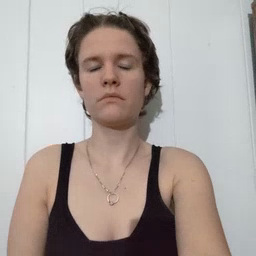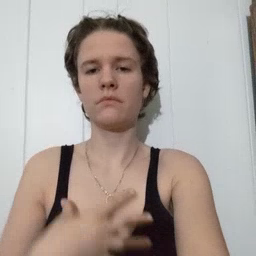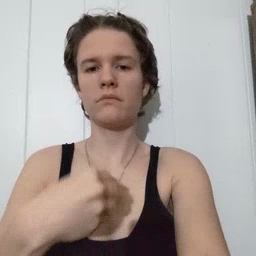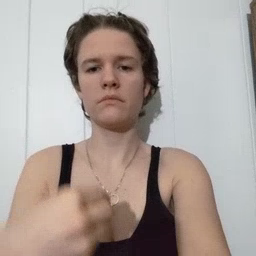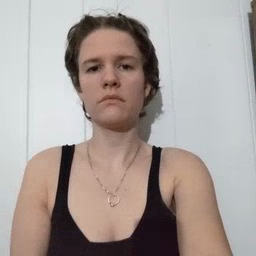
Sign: white